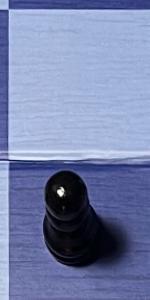
Label: Pawn_Black